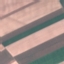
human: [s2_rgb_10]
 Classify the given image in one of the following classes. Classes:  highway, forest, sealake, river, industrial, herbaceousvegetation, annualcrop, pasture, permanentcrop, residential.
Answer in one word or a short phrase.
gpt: AnnualCrop